Question: '''
My ALL Swift file codes
import UIKit
class ViewController: UIViewController {
@IBOutlet var tblViewNeel: UITableView!
var categories = ["Action", "Drama", "Science Fiction", "Kids", "Horror"]
override func viewDidLoad() {
super.viewDidLoad()
}
}
extension ViewController : UITableViewDelegate { }
extension ViewController : UITableViewDataSource {
func tableView(_ tableView: UITableView, titleForHeaderInSection section: Int) -> String? {
return categories[section]
}
func numberOfSections(in tableView: UITableView) -> Int {
return categories.count
}
func tableView(_ tableView: UITableView, numberOfRowsInSection section: Int) -> Int {
return 1
}
func tableView(_ tableView: UITableView, cellForRowAt indexPath: IndexPath) -> UITableViewCell {
let cell = tableView.dequeueReusableCell(withIdentifier: "cell") as! CategoryRow
cell.intSec = indexPath.section
return cell
}
}
class CategoryRow : UITableViewCell {
@IBOutlet weak var collectionView: UICollectionView!
var intSec = 0
}
extension CategoryRow : UICollectionViewDataSource {
func collectionView(_ collectionView: UICollectionView, numberOfItemsInSection section: Int) -> Int {
return 12
}
func collectionView(_ collectionView: UICollectionView, cellForItemAt indexPath: IndexPath) -> UICollectionViewCell {
let cell = collectionView.dequeueReusableCell(withReuseIdentifier: "videoCell", for: indexPath) as! VideoCell
return cell
}
}
extension CategoryRow : UICollectionViewDelegateFlowLayout {
// func collectionView(_ collectionView: UICollectionView, layout collectionViewLayout: UICollectionViewLayout, sizeForItemAt indexPath: IndexPath) -> CGSize {
// let itemsPerRow:CGFloat = 4
// let hardCodedPadding:CGFloat = 5
// let itemWidth = (collectionView.bounds.width / itemsPerRow) - hardCodedPadding
// let itemHeight = collectionView.bounds.height - (2 * hardCodedPadding)
// return CGSize(width: itemWidth, height: itemHeight)
// }
func collectionView(_ collectionView: UICollectionView, layout collectionViewLayout: UICollectionViewLayout, sizeForItemAt indexPath: IndexPath) -> CGSize {
if intSec == 0{
return CGSize(width: 100, height: 50 + 30)
}else if intSec == 1{
return CGSize(width: 150, height: 200 + 30)
}else if intSec == 2{
return CGSize(width: 200, height: 200 + 30)
}else if intSec == 3{
return CGSize(width: 250, height: 300 + 30)
}else if intSec == 4{
return CGSize(width: 300, height: 350 + 30)
}else if intSec == 5{
return CGSize(width: 350, height: 500 + 30)
}else{
return CGSize(width: 50, height: 200 + 30)
}
}
}
import UIKit
class VideoCell : UICollectionViewCell {
@IBOutlet weak var imageView: UIImageView!
}
'''
My ALL Swift file codes
'''
import UIKit
class ViewController: UIViewController {
@IBOutlet var tblViewNeel: UITableView!
var categories = ["Action", "Drama", "Science Fiction", "Kids", "Horror"]
override func viewDidLoad() {
super.viewDidLoad()
tblViewNeel.rowHeight = 50.0
tblViewNeel.estimatedRowHeight = UITableViewAutomaticDimension
}
}
extension ViewController : UITableViewDelegate { }
extension ViewController : UITableViewDataSource {
func tableView(_ tableView: UITableView, titleForHeaderInSection section: Int) -> String? {
return categories[section]
}
func numberOfSections(in tableView: UITableView) -> Int {
return categories.count
}
func tableView(_ tableView: UITableView, numberOfRowsInSection section: Int) -> Int {
return 1
}
func tableView(_ tableView: UITableView, cellForRowAt indexPath: IndexPath) -> UITableViewCell {
let cell = tableView.dequeueReusableCell(withIdentifier: "cell") as! CategoryRow
cell.intSec = indexPath.section
return cell
}
}
class CategoryRow : UITableViewCell {
@IBOutlet weak var collectionView: UICollectionView!
var intSec = 0
}
extension CategoryRow : UICollectionViewDataSource {
func collectionView(_ collectionView: UICollectionView, numberOfItemsInSection section: Int) -> Int {
return 12
}
func collectionView(_ collectionView: UICollectionView, cellForItemAt indexPath: IndexPath) -> UICollectionViewCell {
let cell = collectionView.dequeueReusableCell(withReuseIdentifier: "videoCell", for: indexPath) as! VideoCell
return cell
}
}
extension CategoryRow : UICollectionViewDelegateFlowLayout {
func collectionView(_ collectionView: UICollectionView, layout collectionViewLayout: UICollectionViewLayout, sizeForItemAt indexPath: IndexPath) -> CGSize {
if intSec == 0{
return CGSize(width: 100, height: 50 + 30)
}else if intSec == 1{
return CGSize(width: 150, height: 200 + 30)
}else if intSec == 2{
return CGSize(width: 200, height: 200 + 30)
}else if intSec == 3{
return CGSize(width: 250, height: 300 + 30)
}else if intSec == 4{
return CGSize(width: 300, height: 350 + 30)
}else if intSec == 5{
return CGSize(width: 350, height: 500 + 30)
}else{
return CGSize(width: 50, height: 200 + 30)
}
}
}
import UIKit
class VideoCell : UICollectionViewCell {
@IBOutlet weak var imageView: UIImageView!
}
'''

<URL>
I am using xcode 9.4.1
I used this demo and is able to have same size collection view cell but I want dynamic width and height of cell which has a image and its title as shown in the image.It works well for cell indexpath == 0...but when I increase the cell height and width the label disappears.all suggestions are welcome and thanks in advance.. :)
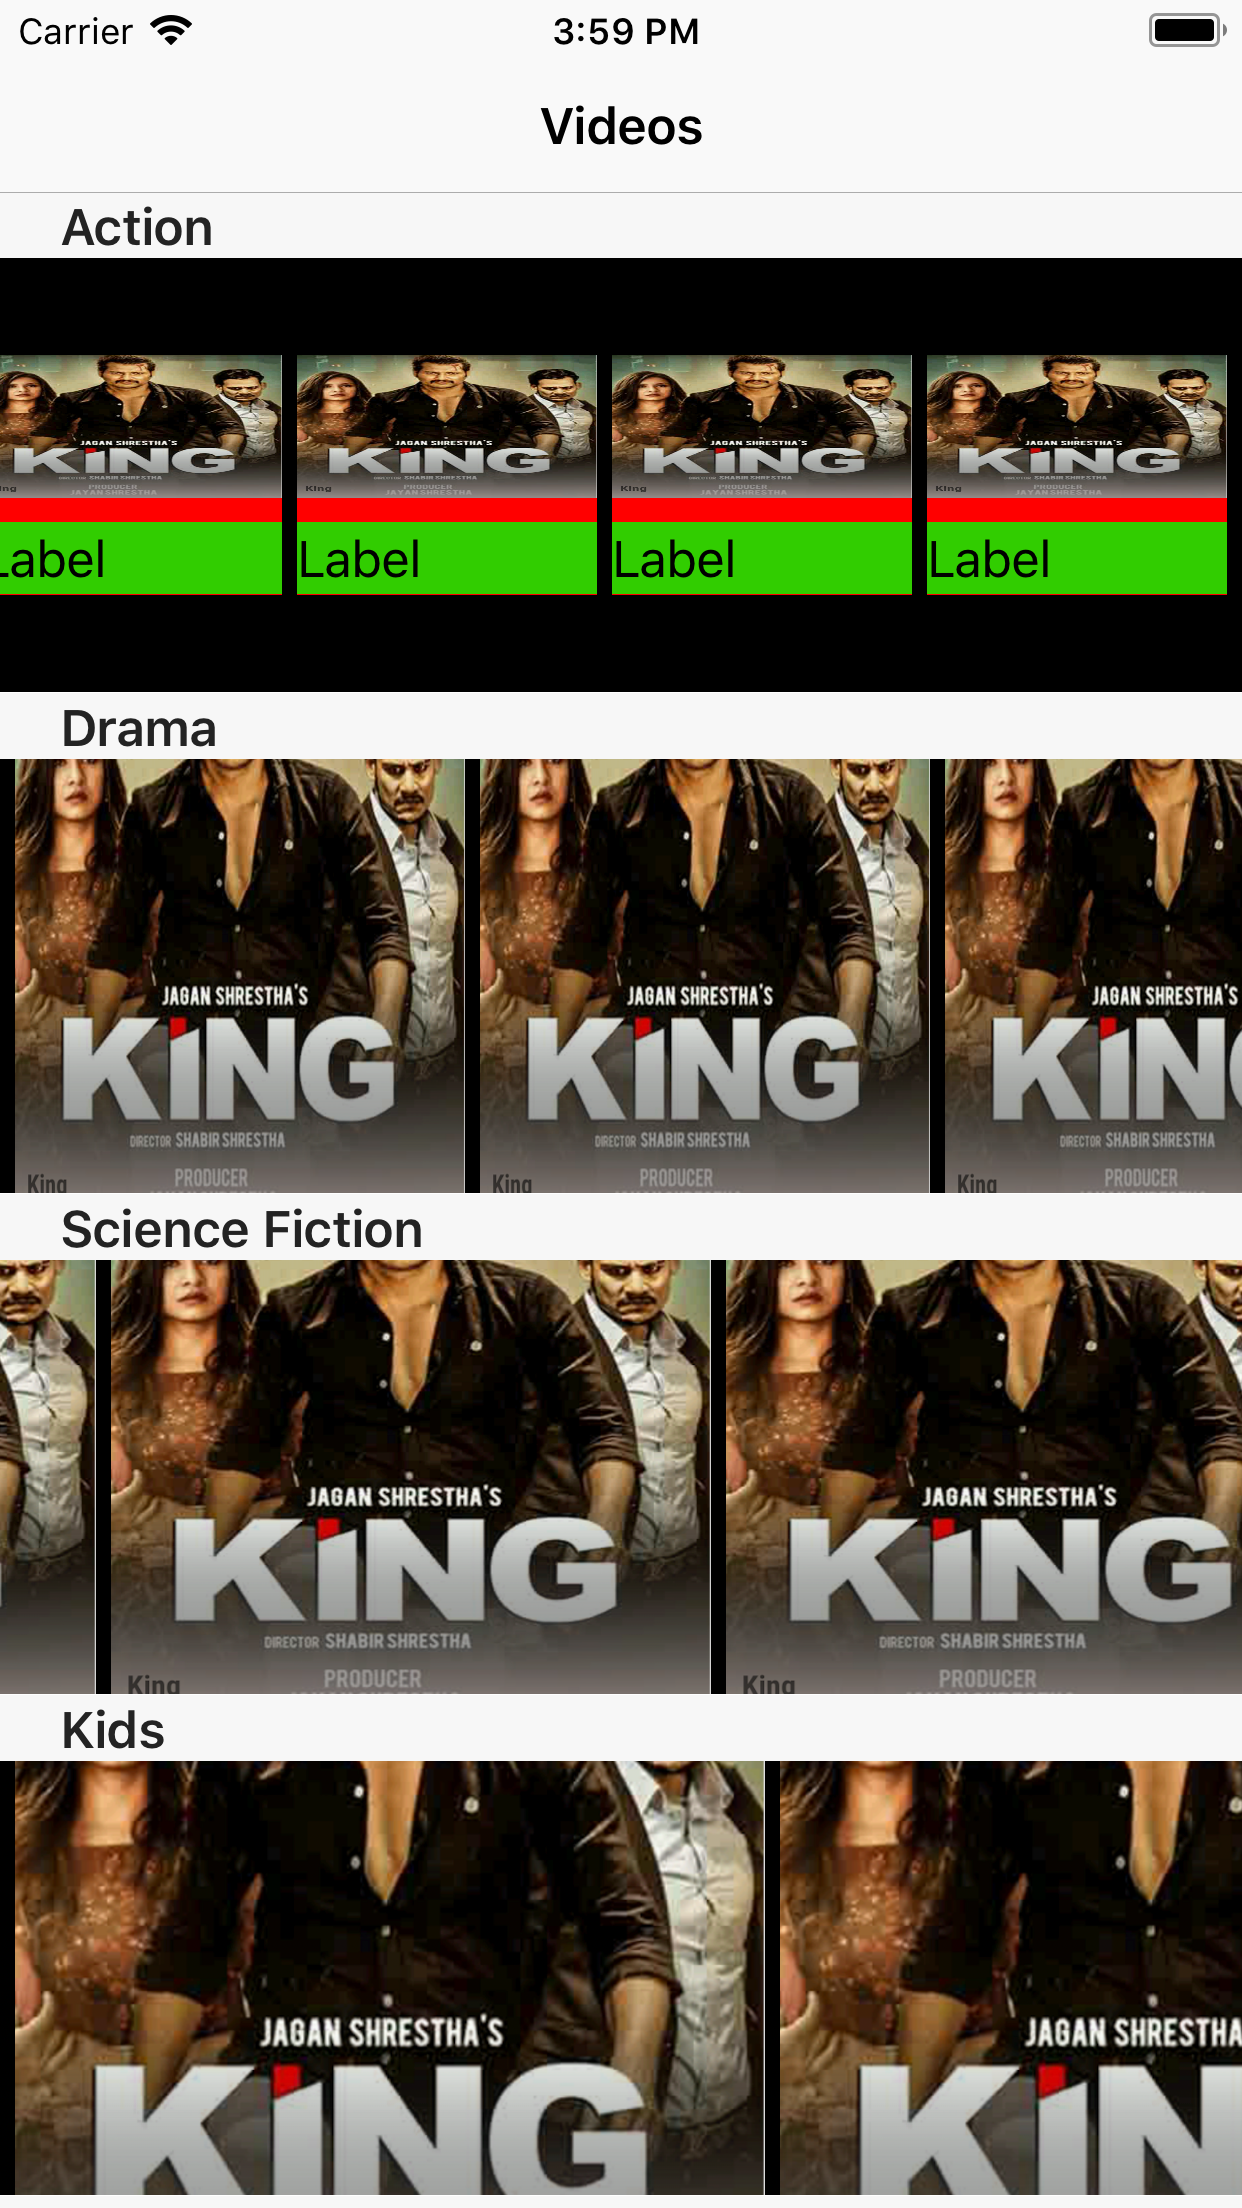
Answer: I recommend you have coherent cell size and let the images fill the size with the correct ratio using:
'''
imageView.contentMode = .scaleAspectFit // OR .scaleAspectFill
imageView.clipsToBounds = true
'''